Current action and preconditions to check: trajectory_clear

Your task: For each precondition in the list above, predict whether it will hold at this action.

Consider the current scene as observed from the mobile robot's camera, and analyze the predicted future states of all dynamic agents (e.g., people, animals, vehicles, or any moving entities) within the NEXT SECOND.

IMPORTANT: Only answer "very likely" if you are absolutely certain—based on strong, clear evidence—that a dynamic agent will violate the precondition in the predicted future state. Do NOT answer "very likely" for unlikely, ambiguous, or low-probability risks.

Ask yourself for each precondition: Is there a high probability, with clear and convincing evidence, that the predicted future states of any dynamic agent will interfere with the predicted future state of the currently executing action within the NEXT SECOND, causing that precondition to fail?

Assess the risk level based on these predictions. Use "likely" or "very likely" if motions create a clear risk of interference.

Use "neutral" or "improbable" if agents are nearby but their predicted paths are clearly diverging or non-conflicting.

Failure Risk Categories: "very improbable", "improbable", "neutral", "likely", "very likely"

Answer Format: Output ONLY the probability_of_failure value from these categories: "very improbable", "improbable", "neutral", "likely", "very likely"

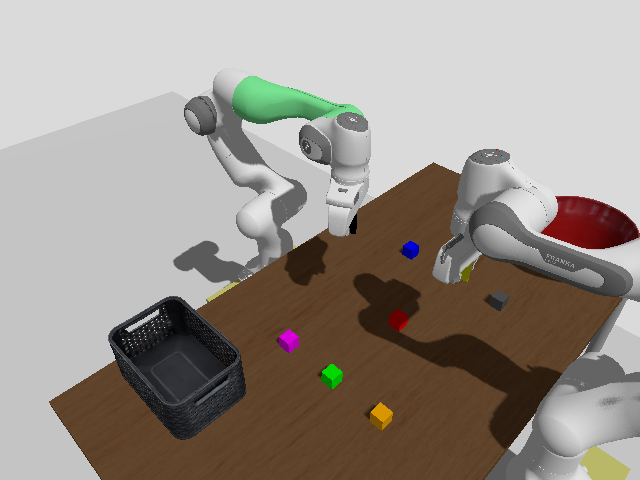

Answer: improbable